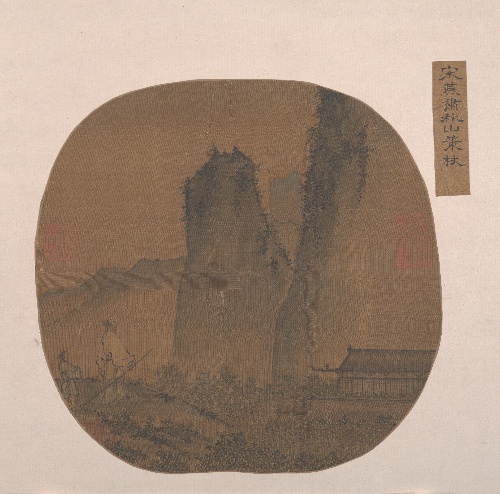
Artist: Unidentified artist|Yanxiu
Artist bio: |Chinese, early 10th century
Object type: Fan mounted as an album leaf
Classification: Paintings
Medium: Fan mounted as an album leaf; ink and color on silk
Culture: China
Period: Ming dynasty (1368–1644)
Dimensions: 8 x 8 3/16 in. (20.3 x 20.8 cm)
Department: Asian Art
Credit line: From the Collection of A. W. Bahr, Purchase, Fletcher Fund, 1947
Accession year: 1947
Repository: Metropolitan Museum of Art, New York, NY
Tags: Temples|Men|Landscapes